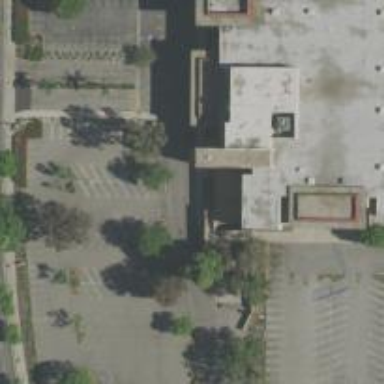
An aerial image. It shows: Retail building.